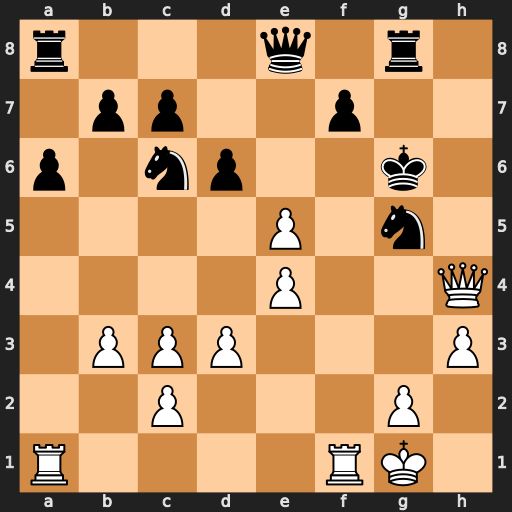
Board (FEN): r3q1r1/1pp2p2/p1np2k1/4P1n1/4P2Q/1PPP3P/2P3P1/R4RK1
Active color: w
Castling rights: -
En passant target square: -
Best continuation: Rf6+ Kg7 Qh6#